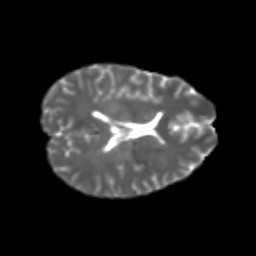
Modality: T2w
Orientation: axial
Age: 24
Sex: female
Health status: healthy
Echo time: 0.074 s